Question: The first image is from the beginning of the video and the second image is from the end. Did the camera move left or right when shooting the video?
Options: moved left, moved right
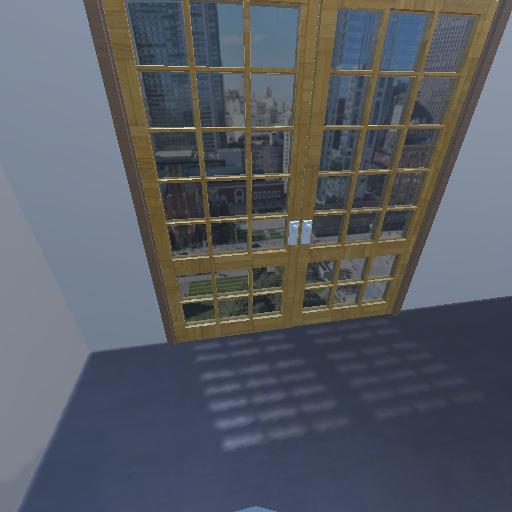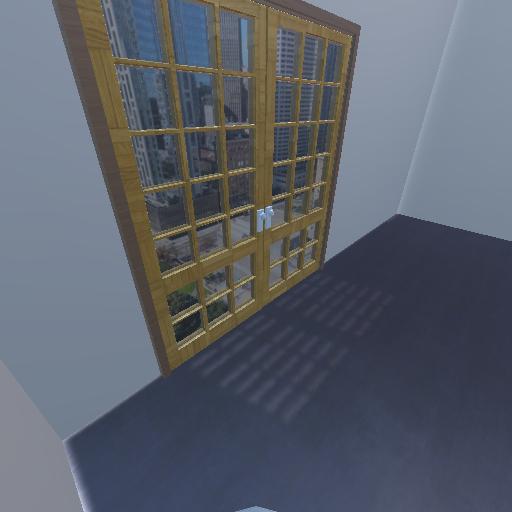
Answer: moved left